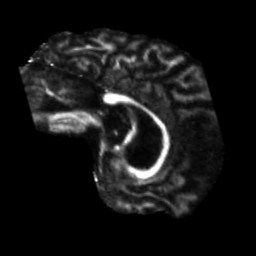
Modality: FA
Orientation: sagittal
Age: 55
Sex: male
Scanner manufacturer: siemens
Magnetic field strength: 3 T
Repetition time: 5.47 s
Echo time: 0.0854 s